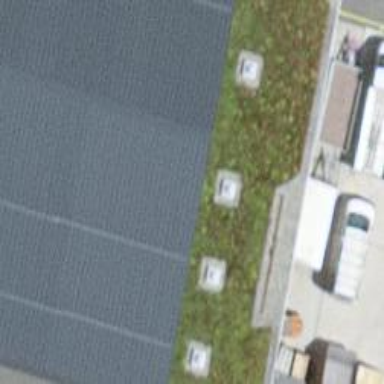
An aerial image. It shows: View of roof of building.